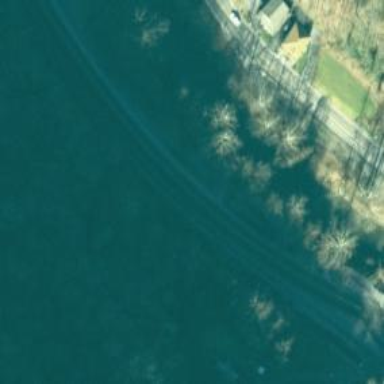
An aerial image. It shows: Railway track.